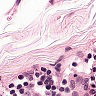
Metastatic tissue present: no